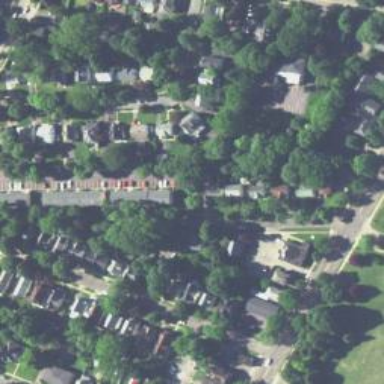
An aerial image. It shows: Neighborhood.